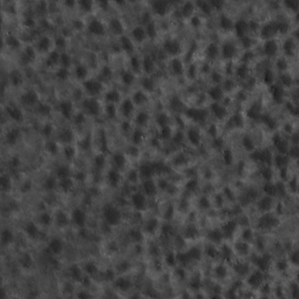
Label: non_frost